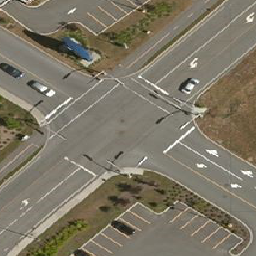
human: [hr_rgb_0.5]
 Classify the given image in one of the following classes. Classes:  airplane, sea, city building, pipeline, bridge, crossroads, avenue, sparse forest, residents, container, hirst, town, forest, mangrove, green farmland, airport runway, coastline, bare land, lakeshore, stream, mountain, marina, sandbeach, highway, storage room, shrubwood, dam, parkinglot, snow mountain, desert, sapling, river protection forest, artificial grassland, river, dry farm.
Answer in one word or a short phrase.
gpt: crossroads